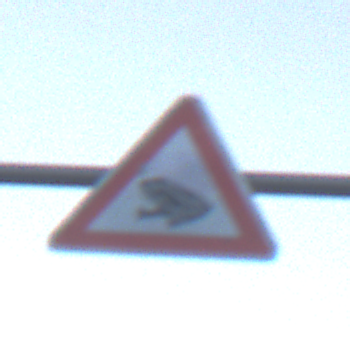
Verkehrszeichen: AmphibienwanderungRechts
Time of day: SunriseSunset
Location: Outdoor (RoadRail)
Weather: PartlyCloudy
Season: NotSpecified
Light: Natural